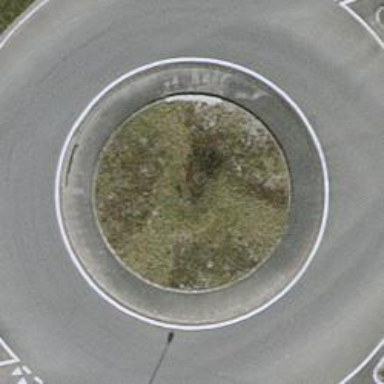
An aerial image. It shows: Secondary road with asphalt surface leading to roundabout junction.